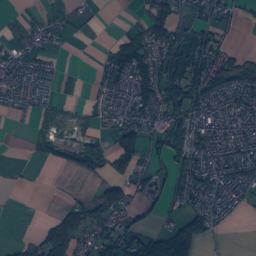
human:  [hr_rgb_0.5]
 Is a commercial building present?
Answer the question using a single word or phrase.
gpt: yes

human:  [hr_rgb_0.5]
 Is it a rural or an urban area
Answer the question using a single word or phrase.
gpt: rural

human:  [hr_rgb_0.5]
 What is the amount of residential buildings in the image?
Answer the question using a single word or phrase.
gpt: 334

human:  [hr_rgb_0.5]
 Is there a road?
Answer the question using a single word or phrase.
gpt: yes

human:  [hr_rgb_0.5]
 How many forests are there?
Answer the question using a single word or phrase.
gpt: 50

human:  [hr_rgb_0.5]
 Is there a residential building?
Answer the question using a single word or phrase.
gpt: yes

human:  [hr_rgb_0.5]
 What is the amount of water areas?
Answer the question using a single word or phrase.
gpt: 13

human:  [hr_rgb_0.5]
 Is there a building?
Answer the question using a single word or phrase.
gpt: yes

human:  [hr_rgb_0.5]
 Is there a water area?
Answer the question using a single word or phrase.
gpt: yes

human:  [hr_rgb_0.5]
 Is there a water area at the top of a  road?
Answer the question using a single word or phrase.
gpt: yes

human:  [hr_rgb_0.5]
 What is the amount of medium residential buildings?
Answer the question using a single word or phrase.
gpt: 2

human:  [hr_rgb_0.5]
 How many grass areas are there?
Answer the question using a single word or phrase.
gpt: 31

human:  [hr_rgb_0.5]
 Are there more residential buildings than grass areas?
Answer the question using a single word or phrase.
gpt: yes

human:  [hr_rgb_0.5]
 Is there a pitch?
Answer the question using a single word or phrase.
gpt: yes

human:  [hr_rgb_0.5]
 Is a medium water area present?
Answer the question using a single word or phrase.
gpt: yes

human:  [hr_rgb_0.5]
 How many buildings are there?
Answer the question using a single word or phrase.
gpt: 337

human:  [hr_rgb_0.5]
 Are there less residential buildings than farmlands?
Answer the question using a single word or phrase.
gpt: no

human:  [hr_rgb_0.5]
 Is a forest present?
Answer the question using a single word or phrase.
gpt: yes

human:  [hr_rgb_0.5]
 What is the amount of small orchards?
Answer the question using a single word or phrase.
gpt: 0

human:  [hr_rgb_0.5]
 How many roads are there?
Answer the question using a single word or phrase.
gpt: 124

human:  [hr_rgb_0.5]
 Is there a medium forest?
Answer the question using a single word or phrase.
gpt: yes

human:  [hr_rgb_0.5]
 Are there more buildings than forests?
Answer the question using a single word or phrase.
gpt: yes

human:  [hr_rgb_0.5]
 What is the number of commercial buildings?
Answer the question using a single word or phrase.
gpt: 1

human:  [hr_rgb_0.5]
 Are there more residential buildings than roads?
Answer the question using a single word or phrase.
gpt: yes

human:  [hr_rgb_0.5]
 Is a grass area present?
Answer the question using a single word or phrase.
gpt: yes

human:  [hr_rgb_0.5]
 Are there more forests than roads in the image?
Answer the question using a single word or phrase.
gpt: no

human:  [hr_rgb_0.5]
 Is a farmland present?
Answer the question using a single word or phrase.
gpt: yes

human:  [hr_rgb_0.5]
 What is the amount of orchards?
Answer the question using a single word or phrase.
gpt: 6

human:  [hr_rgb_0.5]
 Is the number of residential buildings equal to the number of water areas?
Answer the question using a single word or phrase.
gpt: no

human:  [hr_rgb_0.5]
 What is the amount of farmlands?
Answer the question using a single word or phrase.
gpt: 15

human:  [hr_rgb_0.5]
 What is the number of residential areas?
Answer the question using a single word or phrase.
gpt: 9

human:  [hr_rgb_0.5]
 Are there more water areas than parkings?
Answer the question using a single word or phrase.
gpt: yes

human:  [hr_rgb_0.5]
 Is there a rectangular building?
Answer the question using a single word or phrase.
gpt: yes

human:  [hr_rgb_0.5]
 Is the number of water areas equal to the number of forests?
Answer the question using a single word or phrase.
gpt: no

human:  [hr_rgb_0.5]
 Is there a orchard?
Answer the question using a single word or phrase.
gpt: yes

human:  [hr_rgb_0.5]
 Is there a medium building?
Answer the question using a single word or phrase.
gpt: yes

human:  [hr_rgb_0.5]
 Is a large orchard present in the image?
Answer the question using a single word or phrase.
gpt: yes

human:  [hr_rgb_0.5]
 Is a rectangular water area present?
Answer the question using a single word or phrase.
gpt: yes

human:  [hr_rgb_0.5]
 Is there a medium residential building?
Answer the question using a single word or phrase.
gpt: yes

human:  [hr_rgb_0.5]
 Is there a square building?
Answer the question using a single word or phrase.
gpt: no

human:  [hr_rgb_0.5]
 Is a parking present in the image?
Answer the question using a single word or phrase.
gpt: yes

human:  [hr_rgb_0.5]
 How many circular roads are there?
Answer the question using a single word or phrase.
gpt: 0

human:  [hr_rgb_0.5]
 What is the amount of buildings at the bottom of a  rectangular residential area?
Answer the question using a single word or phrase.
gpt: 0

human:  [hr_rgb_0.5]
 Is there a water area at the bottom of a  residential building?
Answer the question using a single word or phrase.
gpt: yes

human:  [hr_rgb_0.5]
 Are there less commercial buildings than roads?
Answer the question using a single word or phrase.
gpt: yes

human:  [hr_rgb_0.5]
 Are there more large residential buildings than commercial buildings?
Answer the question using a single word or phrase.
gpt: no

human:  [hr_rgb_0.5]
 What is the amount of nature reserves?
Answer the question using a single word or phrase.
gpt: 1

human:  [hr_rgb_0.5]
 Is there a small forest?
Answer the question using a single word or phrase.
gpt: yes

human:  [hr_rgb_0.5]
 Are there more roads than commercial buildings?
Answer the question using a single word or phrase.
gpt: yes

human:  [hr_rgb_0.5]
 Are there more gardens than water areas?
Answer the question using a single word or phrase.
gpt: no

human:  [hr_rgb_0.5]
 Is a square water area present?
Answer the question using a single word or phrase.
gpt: yes

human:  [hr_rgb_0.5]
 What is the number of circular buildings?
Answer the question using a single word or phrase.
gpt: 0

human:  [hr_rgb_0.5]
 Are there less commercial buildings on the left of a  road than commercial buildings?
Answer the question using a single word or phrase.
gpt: no

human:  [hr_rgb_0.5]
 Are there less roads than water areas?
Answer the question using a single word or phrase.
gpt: no

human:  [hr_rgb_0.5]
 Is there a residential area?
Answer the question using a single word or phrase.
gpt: yes

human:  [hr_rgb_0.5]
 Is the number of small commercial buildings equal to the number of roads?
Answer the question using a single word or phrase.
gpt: no

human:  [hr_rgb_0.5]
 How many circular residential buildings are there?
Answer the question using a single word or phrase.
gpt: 0

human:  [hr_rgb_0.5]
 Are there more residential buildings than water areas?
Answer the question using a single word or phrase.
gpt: yes

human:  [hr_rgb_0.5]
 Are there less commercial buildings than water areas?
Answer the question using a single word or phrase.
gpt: yes

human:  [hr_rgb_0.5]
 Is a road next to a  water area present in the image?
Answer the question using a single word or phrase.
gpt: yes

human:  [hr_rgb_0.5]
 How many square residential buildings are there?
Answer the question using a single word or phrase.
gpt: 0

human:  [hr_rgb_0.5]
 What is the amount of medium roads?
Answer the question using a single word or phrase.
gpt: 0

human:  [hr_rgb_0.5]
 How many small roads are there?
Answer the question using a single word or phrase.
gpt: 124

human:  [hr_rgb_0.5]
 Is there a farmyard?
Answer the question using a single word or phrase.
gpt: yes